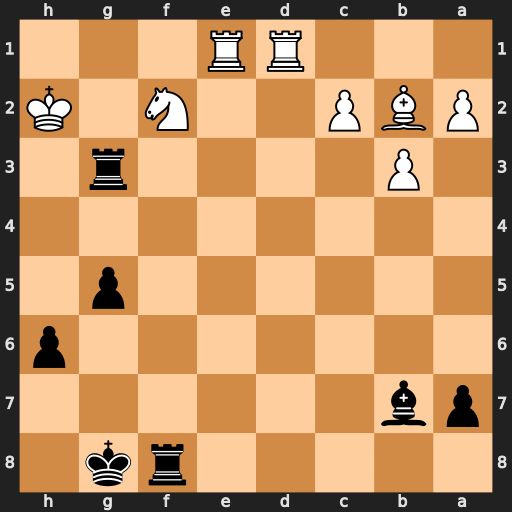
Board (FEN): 5rk1/pb6/7p/6p1/8/1P4r1/PBP2N1K/3RR3
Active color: b
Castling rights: -
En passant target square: -
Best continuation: Rg2+ Kh3 Rgxf2